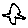
Label: star